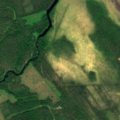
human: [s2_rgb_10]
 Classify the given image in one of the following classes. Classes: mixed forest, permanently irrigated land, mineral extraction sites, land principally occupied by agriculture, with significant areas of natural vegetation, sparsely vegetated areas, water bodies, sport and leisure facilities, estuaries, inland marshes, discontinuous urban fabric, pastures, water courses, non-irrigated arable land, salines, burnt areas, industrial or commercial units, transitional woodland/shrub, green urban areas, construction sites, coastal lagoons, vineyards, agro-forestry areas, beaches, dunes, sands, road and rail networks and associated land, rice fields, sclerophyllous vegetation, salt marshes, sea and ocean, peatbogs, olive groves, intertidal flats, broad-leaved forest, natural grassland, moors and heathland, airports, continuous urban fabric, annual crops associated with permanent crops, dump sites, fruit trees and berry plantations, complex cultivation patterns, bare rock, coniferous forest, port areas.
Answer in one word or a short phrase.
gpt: coniferous forest, mixed forest, transitional woodland/shrub, peatbogs